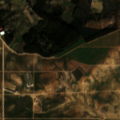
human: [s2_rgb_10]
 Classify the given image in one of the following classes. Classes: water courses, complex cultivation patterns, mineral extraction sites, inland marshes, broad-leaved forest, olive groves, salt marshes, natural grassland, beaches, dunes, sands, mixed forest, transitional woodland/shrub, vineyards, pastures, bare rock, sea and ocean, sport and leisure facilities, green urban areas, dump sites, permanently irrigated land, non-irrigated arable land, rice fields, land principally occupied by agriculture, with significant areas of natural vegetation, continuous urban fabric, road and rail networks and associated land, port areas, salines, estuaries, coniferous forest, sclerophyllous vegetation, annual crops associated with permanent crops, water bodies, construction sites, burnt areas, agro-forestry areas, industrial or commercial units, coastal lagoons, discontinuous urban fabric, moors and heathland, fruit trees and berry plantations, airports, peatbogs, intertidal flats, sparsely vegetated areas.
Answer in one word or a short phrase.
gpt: olive groves, complex cultivation patterns, land principally occupied by agriculture, with significant areas of natural vegetation, transitional woodland/shrub